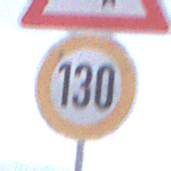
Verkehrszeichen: Geschwindigkeit130
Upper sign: KurveLinks
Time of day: Midday
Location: Outdoor (Nature)
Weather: PartlyCloudy
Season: NotSpecified
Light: Natural